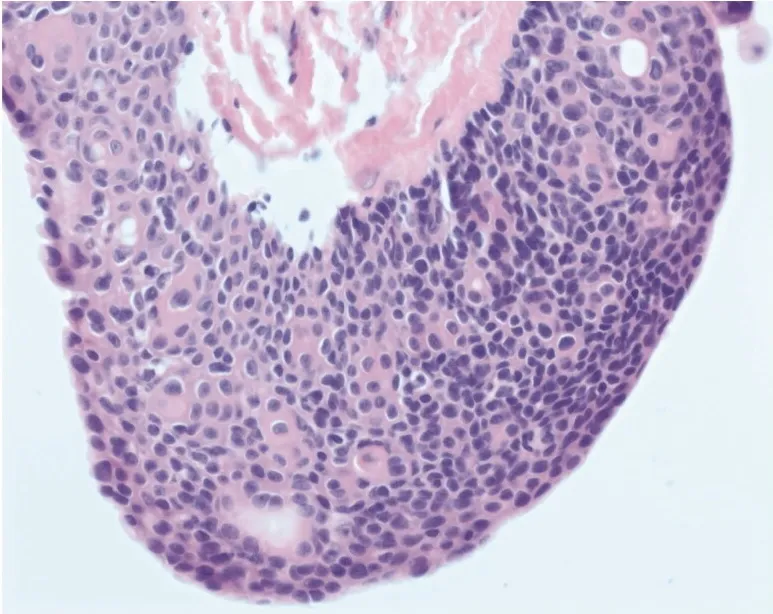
High power image of a solid area shows basaloid cells typical of poroma and occasional ductal structures (top right corner). The cells are uniform and cytologically bland. No mitotic figures are seen.
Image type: pathology (h&e)